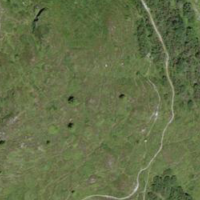
EUNIS habitat code: 32
Species observed at this site:
Falco columbarius
Lophophanes cristatus
Pyrrhula pyrrhula
Lyrurus tetrix
Vaccinium vitis-idaea
Pyrrhocorax graculus